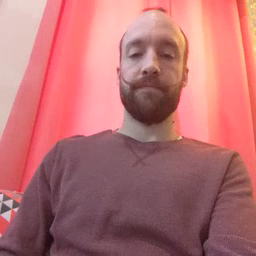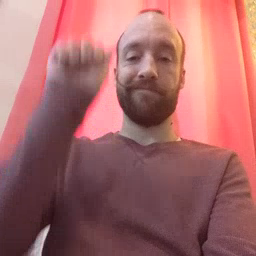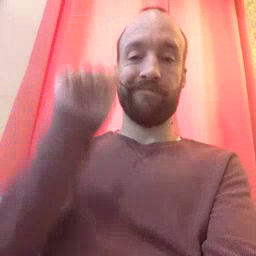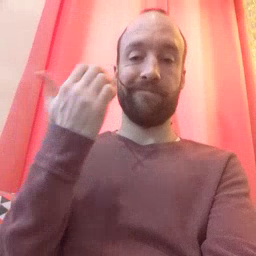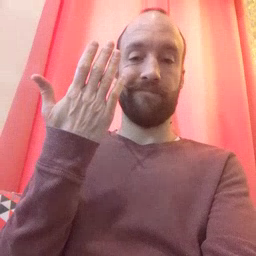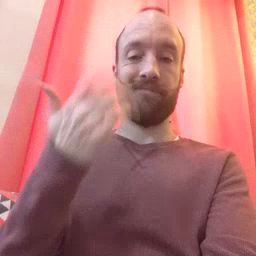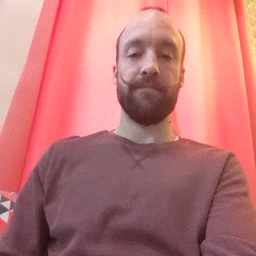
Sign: mitten